Field crop: tomato
Growth stage: 2
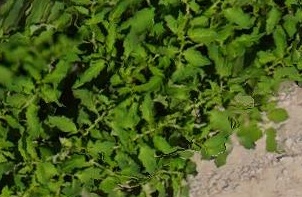
Species: tomato